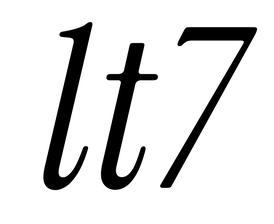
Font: InstrumentSerif-Italic